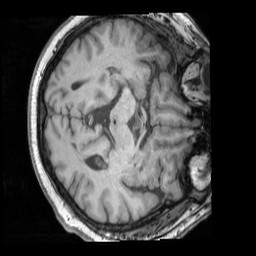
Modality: T1w
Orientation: axial
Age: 51
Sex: male
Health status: ill
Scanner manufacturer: siemens
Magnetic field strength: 3 T
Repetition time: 1.75 s
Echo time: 0.00418 s